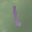
Label: 1